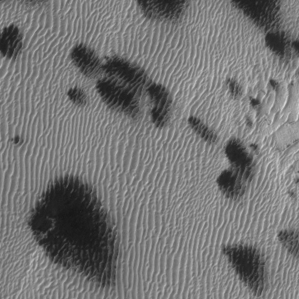
Label: frost